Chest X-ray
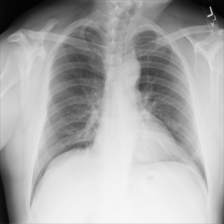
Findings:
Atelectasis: positive
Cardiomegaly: negative
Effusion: negative
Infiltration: negative
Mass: negative
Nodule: negative
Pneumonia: negative
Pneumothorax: negative
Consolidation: negative
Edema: negative
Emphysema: negative
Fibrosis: negative
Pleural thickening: negative
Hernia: negative